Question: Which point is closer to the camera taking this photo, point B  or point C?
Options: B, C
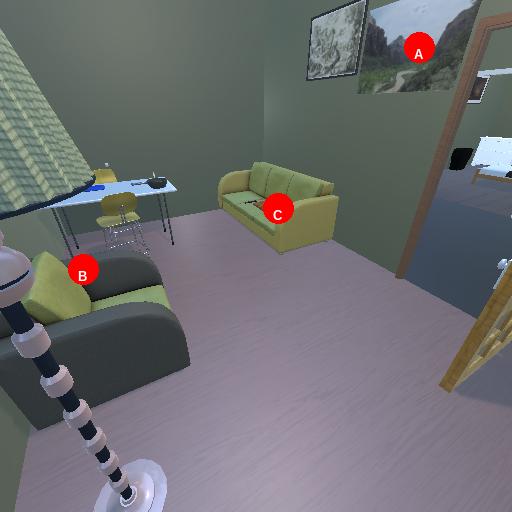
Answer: B